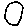
Label: circle